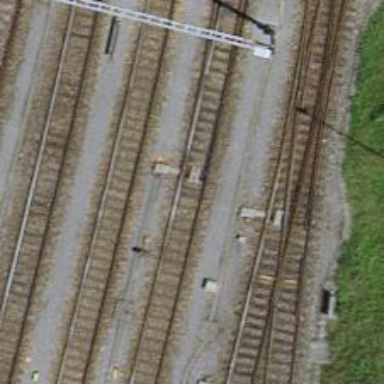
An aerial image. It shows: Disused railway spur with 1 track and electrified contact line.